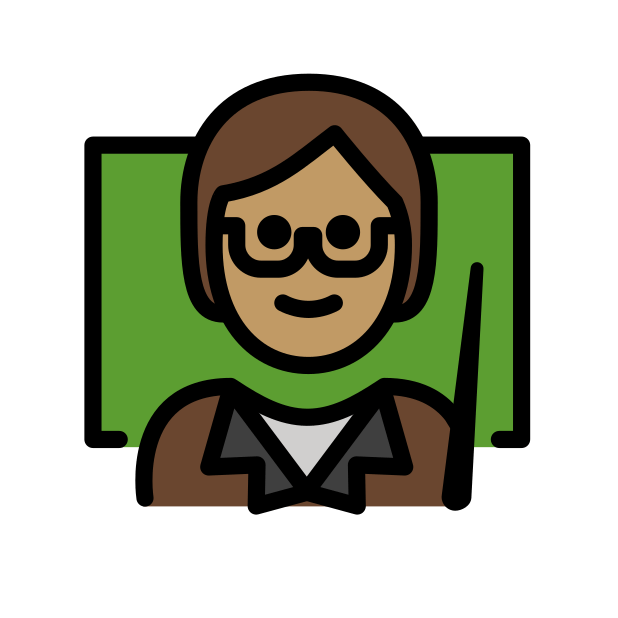
teacher: medium skin tone